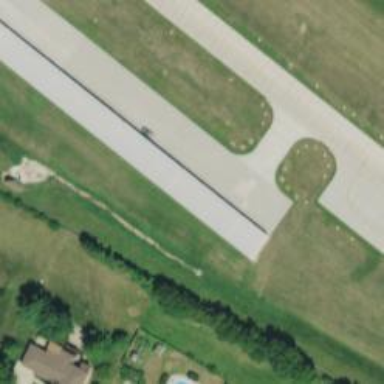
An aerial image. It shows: View of taxiway at the airport.